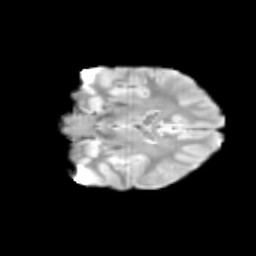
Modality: T2w
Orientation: coronal
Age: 12
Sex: male
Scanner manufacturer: siemens
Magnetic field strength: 3 T
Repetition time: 3.8 s
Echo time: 0.07 s